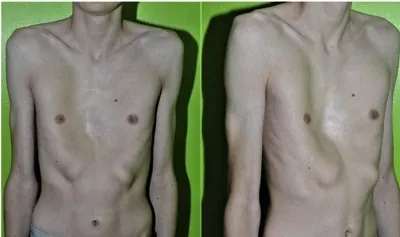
A, Preoperative photograph of chest showing pectus defect.
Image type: medical_photograph (other_medical_photograph)